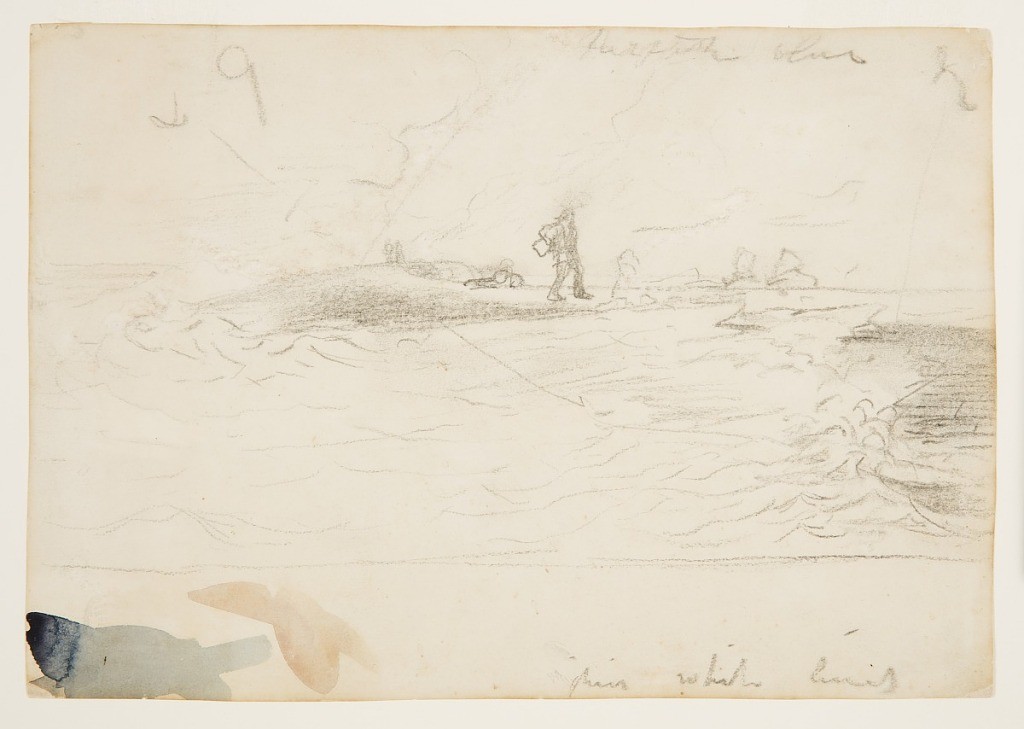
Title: Beach Scene, England
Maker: Winslow Homer, American, 1836–1910
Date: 1881–82
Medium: Crayon on paper
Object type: Drawing
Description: Horizontal view of the water, beach and figures, with color notations.  Spots of red and blue watercolor on margin at bottom.